Question: ## Background
There are various XML attributes for ImageView to scale its content , and various layout views that allow to place views and set their sizes.
However, I can't figure out how to scale an imageView nicely on some cases.
An example of it is to put the ImageView on the bottom (of a frameLayout, for example) , scale its width as much as possible, and still keep the aspect ratio (without cropping).
## The problem
None of the combinations I've found worked, including various ScaleType values, adjustViewBounds, gravity ,...
It seems as if ImageView misses some important ScaleType values.
## What I've tried
So far, the only solution that worked for me, is to set the imageView to the bottom (using the gravity set to bottom and center-horizontal), and use code, similar to this:
'''
final ImageView logoBackgroundImageView = ...;
final LayoutParams layoutParams = logoBackgroundImageView.getLayoutParams();
final Options bitmapOptions = ImageService.getBitmapOptions(getResources(), R.drawable.splash_logo);
final int screenWidth = getResources().getDisplayMetrics().widthPixels;
layoutParams.height = bitmapOptions.outHeight * screenWidth / bitmapOptions.outWidth;
logoBackgroundImageView.setLayoutParams(layoutParams);
'''
This usually works , and doesn't need much changes to make it work for when it's not in full screen, but I wonder if there is a simpler way.
It might not work in case the height gets to be too large, so you might want to change it so that if that's happening, you set the width to be smaller to allow everything fit the container.
## The question
Is there a solution or a library that fixes the various issues related to the ImageView ?
---
EDIT: here's a sample image of what I'm trying to do, this time, within a vertical LinearLayout that bounds the ImageView in the middle, between 2 other views:

As you can see, on some (or all?) of the previews, the middle image is aligned to the right instead of staying on the middle (horizontal).
I want it to take all the space it got and scale (keeping aspect ratio), and yet be aligned to the bottom of the space that it has.
here's a sample XML of one combination I've tried :
'''
<?xml version="1.0" encoding="utf-8"?>
<RelativeLayout xmlns:android="http://schemas.android.com/apk/res/android"
android:layout_width="match_parent"
android:layout_height="match_parent"
android:background="#FF339AE2">
<View
android:layout_width="match_parent"
android:id="@+id/topView"
android:layout_alignParentTop="true"
android:layout_height="100dp"
android:background="#FF00ff00"
/>
<FrameLayout
android:layout_below="@+id/topView"
android:layout_width="match_parent"
android:layout_centerHorizontal="true"
android:layout_above="@+id/bottomView"
android:layout_height="match_parent">
<ImageView
android:layout_width="match_parent"
android:background="#FFffff00"
android:layout_gravity="bottom|center_horizontal"
android:src="@android:drawable/sym_def_app_icon"
android:scaleType="fitEnd"
android:layout_height="match_parent"
/>
</FrameLayout>
<View
android:background="#FFff0000"
android:layout_alignParentBottom="true"
android:layout_centerHorizontal="true"
android:id="@+id/bottomView"
android:layout_width="match_parent"
android:layout_height="100dp"/>
</RelativeLayout>
'''
Again, note that I've tried multiple combinations, but none of them worked, so if you suggest something to change in the XML, please try it out first. Also note that the above is a POC (to make it easy to read).
BTW, the workaround I've suggested works on some (or most?) cases, but not all. You can notice it by just rotating your device. Maybe there is a way to fix it, or extend from ImageView to provide the extra case.
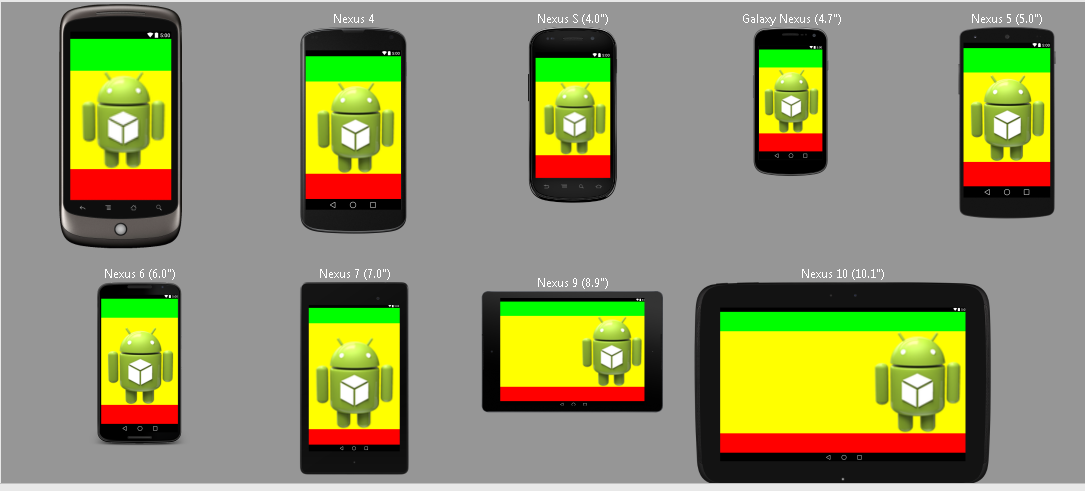
Answer: You need a combination of three attributes:
'''
android:layout_height="wrap_content"
android:scaleType="fitCenter"
android:adjustViewBounds="true"
'''
The 'adjustViewBounds' attribute is needed because 'ImageView' measures itself to match the original dimensions of the drawable by default, without regard to any scaling performed according to the scale type.